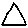
Label: triangle